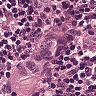
Metastatic tissue present: yes